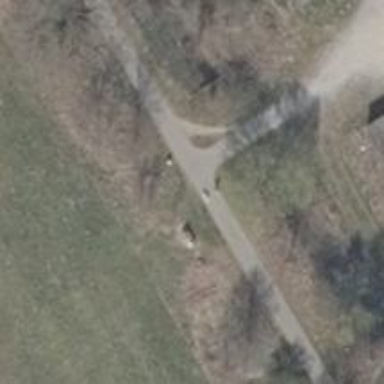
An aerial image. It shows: Dirt footway.